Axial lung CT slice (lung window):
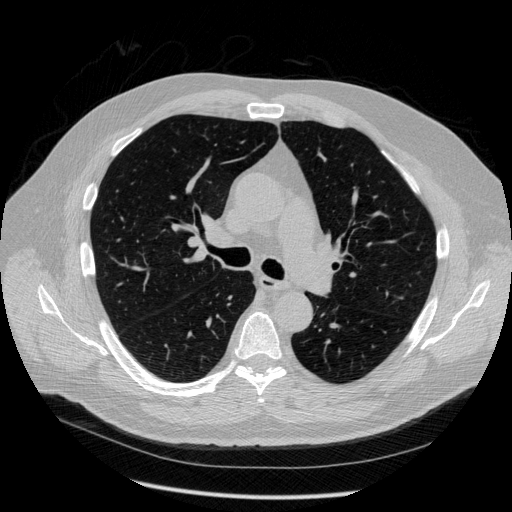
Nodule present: no